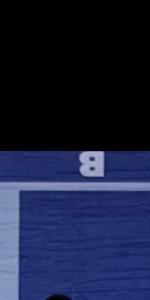
Label: Empty